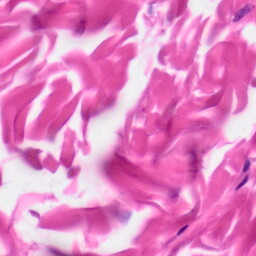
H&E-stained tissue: Skin